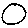
Label: circle